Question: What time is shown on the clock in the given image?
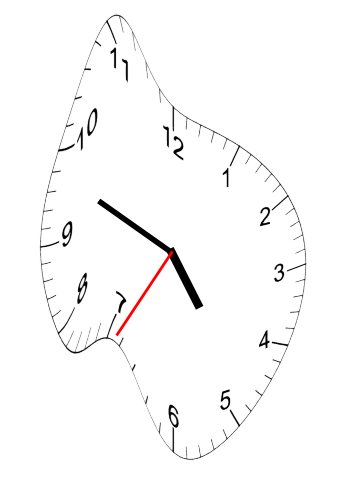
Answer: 04:48:35